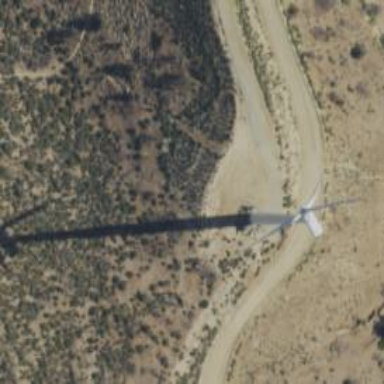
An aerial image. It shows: Wind generator with horizontal axis. The generator is wind turbine.